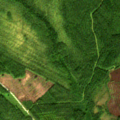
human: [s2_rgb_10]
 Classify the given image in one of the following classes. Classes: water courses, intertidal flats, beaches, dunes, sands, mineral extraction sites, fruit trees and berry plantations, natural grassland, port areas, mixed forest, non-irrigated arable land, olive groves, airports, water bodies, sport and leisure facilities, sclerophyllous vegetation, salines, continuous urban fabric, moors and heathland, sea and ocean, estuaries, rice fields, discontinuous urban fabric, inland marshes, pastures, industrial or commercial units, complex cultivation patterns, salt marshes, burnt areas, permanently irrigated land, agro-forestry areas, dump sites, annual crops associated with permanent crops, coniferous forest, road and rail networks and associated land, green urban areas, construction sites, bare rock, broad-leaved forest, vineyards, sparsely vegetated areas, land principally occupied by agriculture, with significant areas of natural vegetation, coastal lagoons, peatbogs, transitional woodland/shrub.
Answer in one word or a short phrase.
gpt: coniferous forest, peatbogs